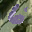
Label: 6